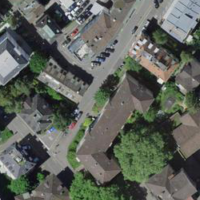
EUNIS habitat code: 54
Species observed at this site:
Corylus avellana
Acer campestre